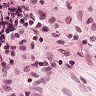
Metastatic tissue present: no